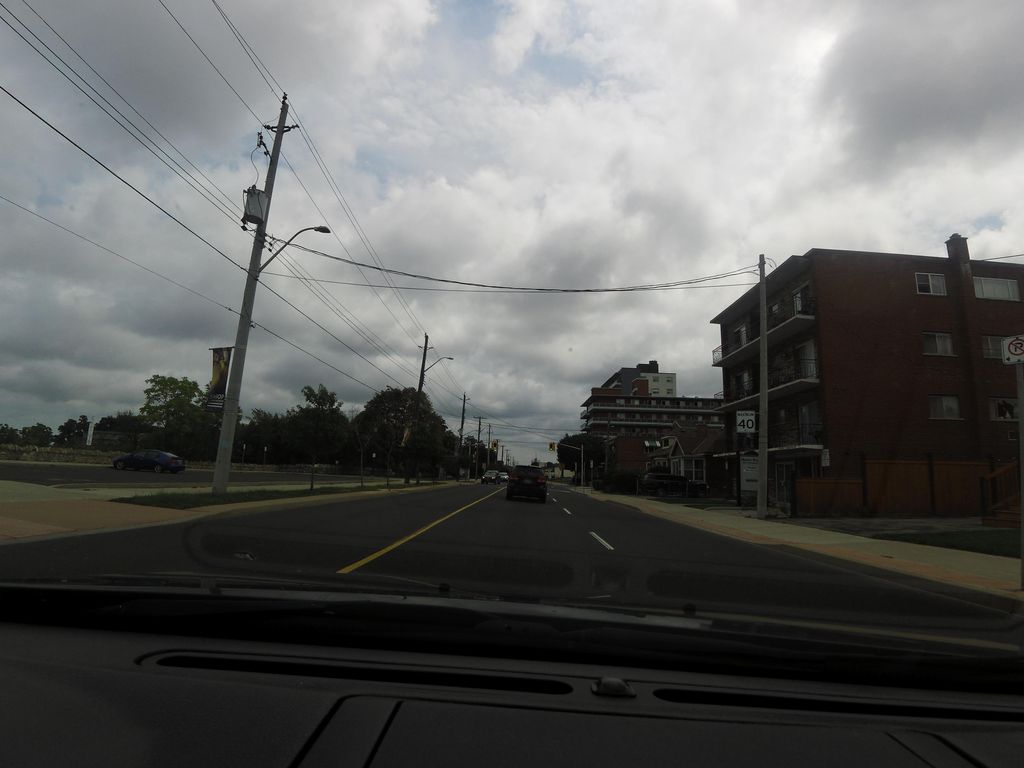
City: hamilton